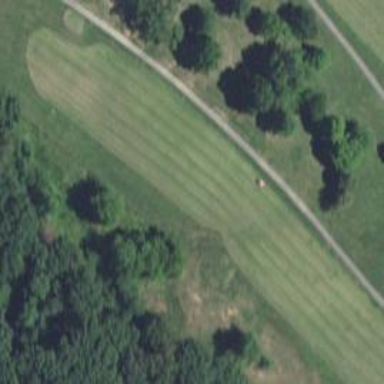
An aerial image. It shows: Rough area in golf course.